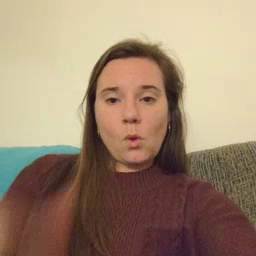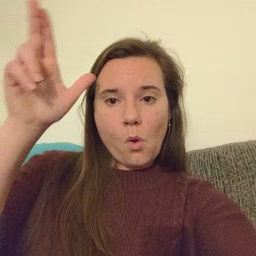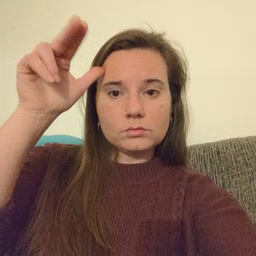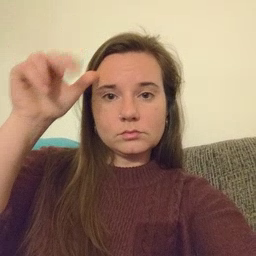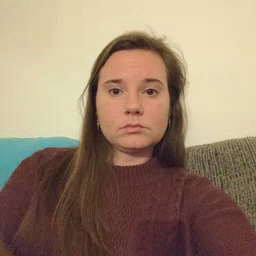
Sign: horse